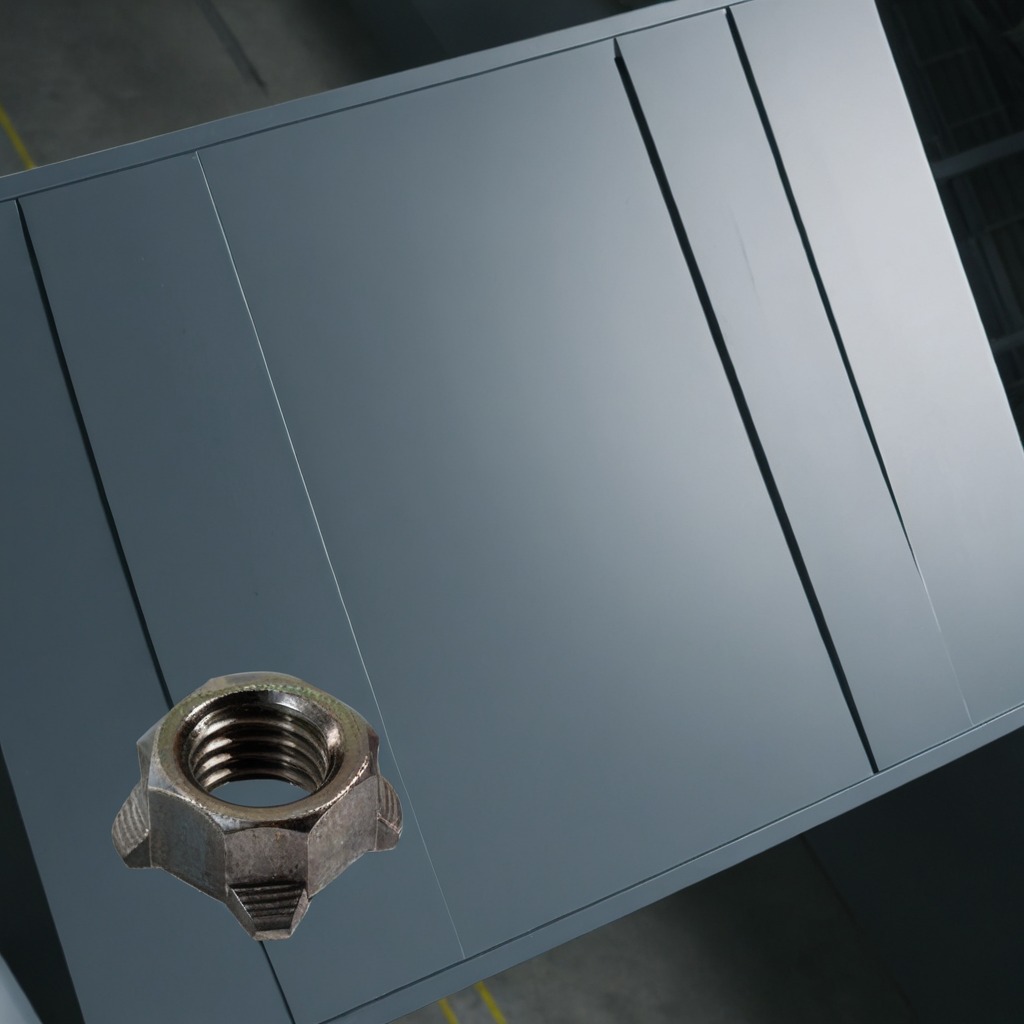
A metal nut lies on the toolbox surface in an airplane hangar workshop.